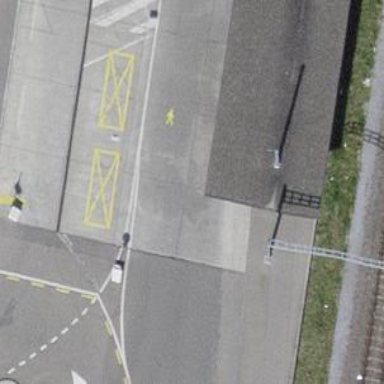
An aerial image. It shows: Platform for public transport on the road.